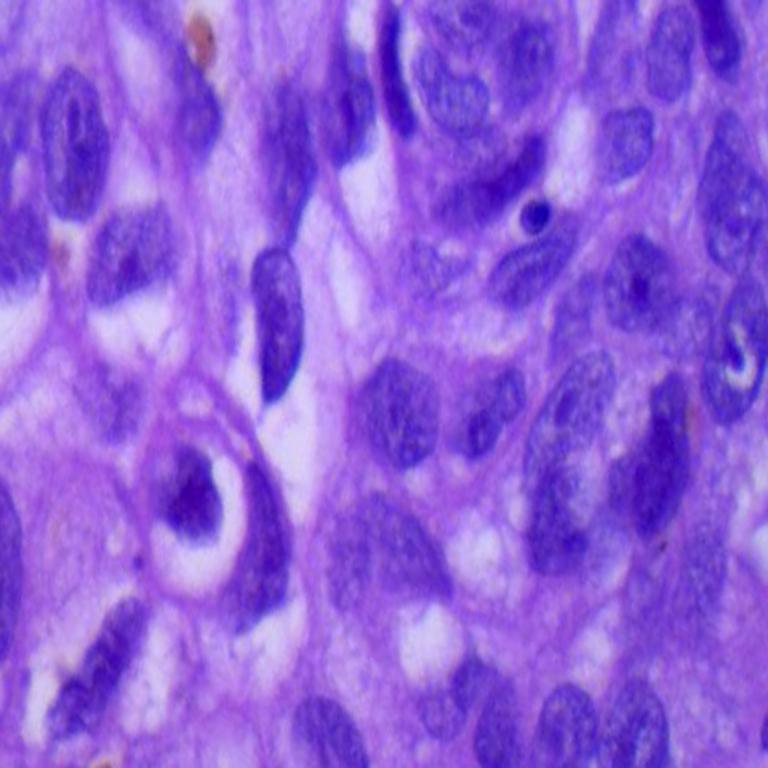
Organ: lung
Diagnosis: squamous carcinomas